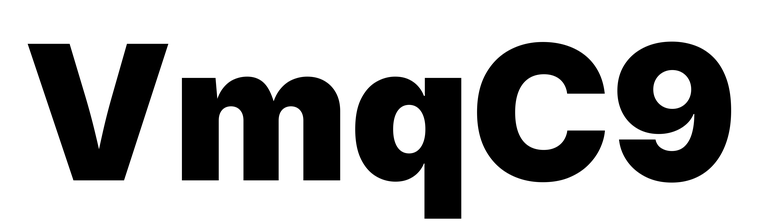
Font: Inter_Black